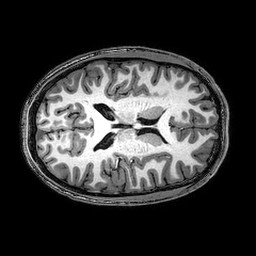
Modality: T1w
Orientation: axial
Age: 22
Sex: male
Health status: healthy
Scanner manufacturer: philips
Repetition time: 0.00818 s
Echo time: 0.00375 s